Question: I've been trying to achieve this using nested LinearLayouts. Tried setting both width and height to 0dp . But it's not achieving 80% width and height. But it's working when i'm switching it to just single dimension ( ie, width or height ). Couldn't get any info on it though i googled a lot .
: does the Layout Weight work with both dimensions together?.
Note: I cannot use center gravity it , due to the lack of proper width in the children. They need to get it from linearlayout2 ( fill_parent ) .

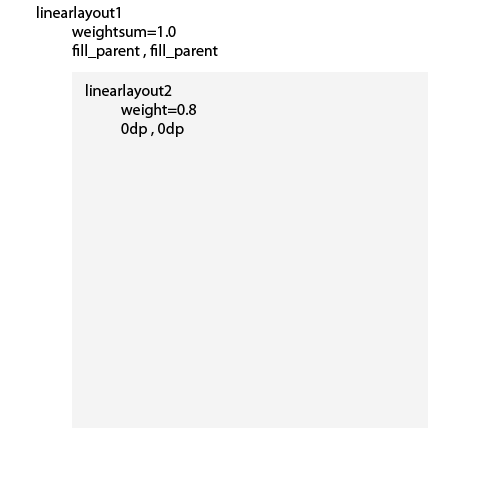
Answer: 1, The LinearLayout weight do not work both with width and height, It depends on the orientation of it. the default is Horizontal.